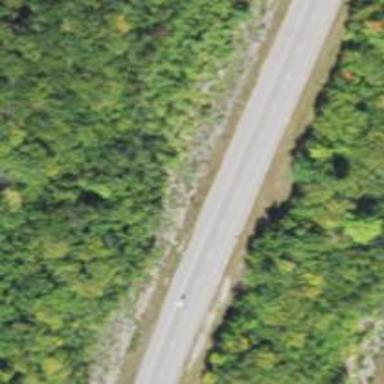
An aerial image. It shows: Asphalt motorway.